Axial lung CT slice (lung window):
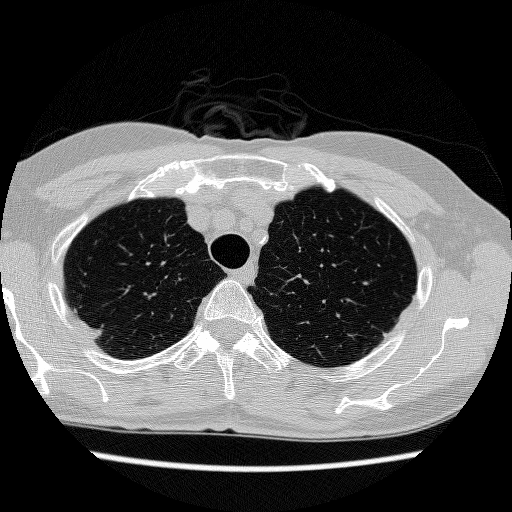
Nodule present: no